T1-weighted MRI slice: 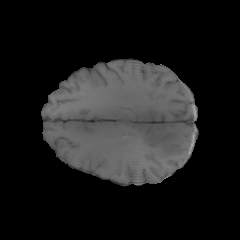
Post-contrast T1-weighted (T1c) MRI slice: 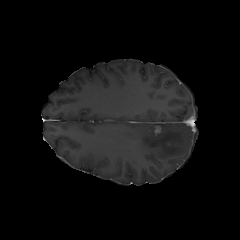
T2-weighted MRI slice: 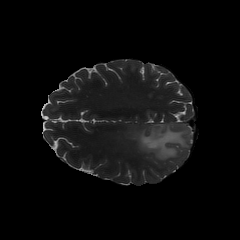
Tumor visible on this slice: yes